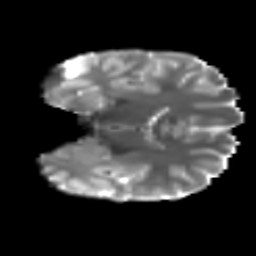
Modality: T2w
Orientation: coronal
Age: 12
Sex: male
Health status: ill
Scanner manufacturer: ge
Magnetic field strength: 3 T
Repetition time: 6.752 s
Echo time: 0.079 s